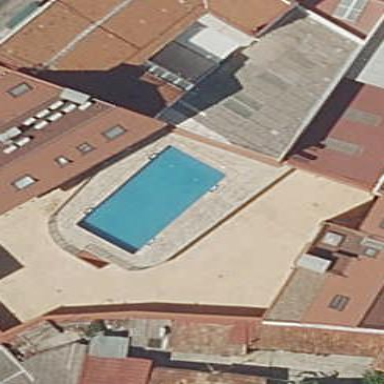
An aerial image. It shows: Swimming pool located in leisure land.